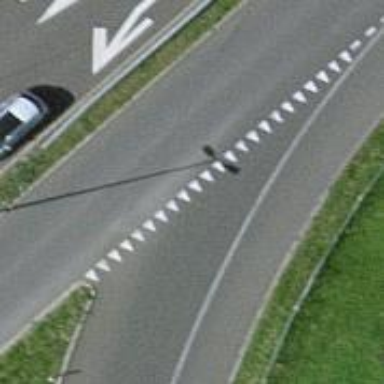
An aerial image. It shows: Road with "give way" sign.